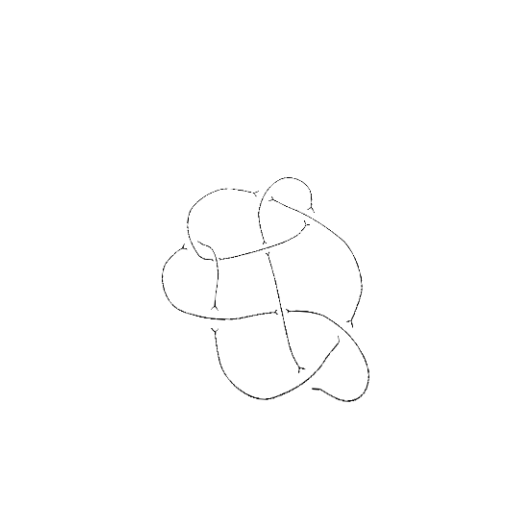
Crossing number: 9